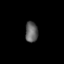
Tissue: lung
Cell type: Endothelial cells
Senescence score: 0.6159
Nuclear area (px): 252
Mean DAPI intensity: 98.016